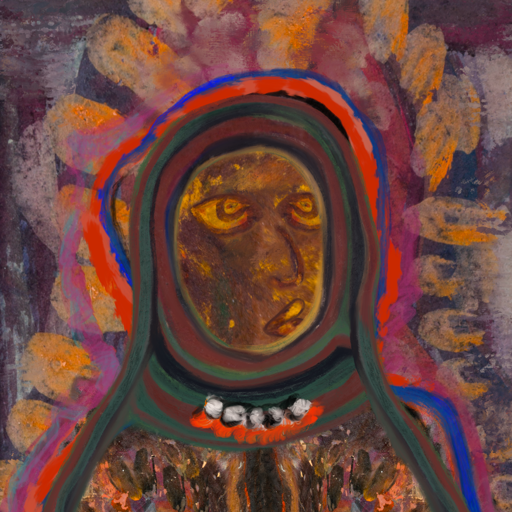
Background: Doll, Head And Neck Side: Comrade, Face Side: Comrade, Bust: Gypsy_Queen, Hair Side: Experience, Head Accessory: After_Raid_Scarf, Second Necklace: Blank, Necklace: An_Impression, Baby: Blank